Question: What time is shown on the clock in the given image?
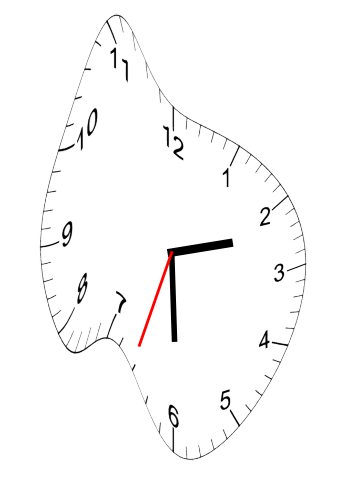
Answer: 02:29:33